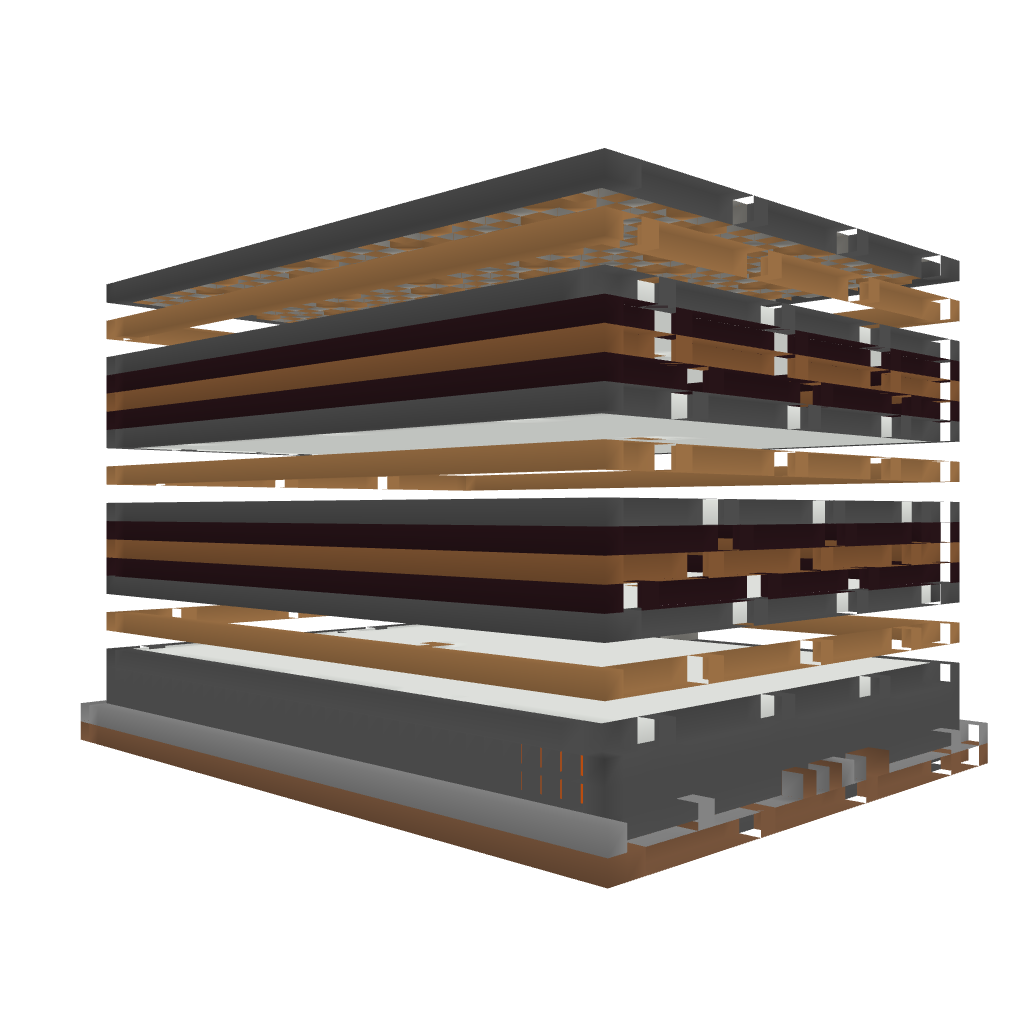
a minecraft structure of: Large Spleef Arena [5 Floors]